Interaction volume radius: 5 \u00c5
Interaction volume height: 15 \u00c5
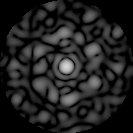
Disorder parameter: 0.7005